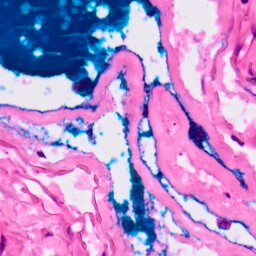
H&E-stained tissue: Lung